Interaction volume radius: 10 \u00c5
Interaction volume height: 20 \u00c5
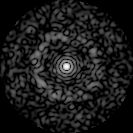
Disorder parameter: 0.8348